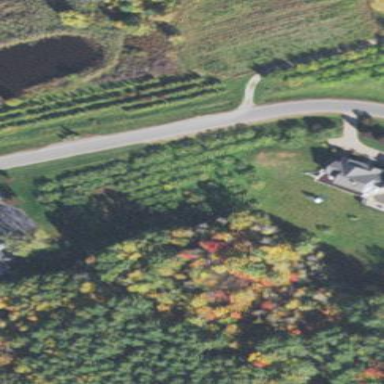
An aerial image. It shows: Orchard.